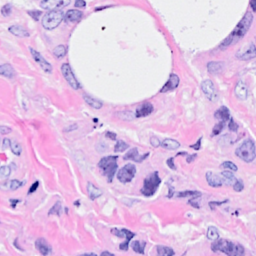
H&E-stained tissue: Breast